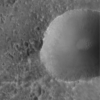
Label: not_dusty